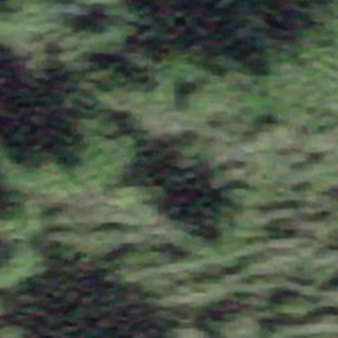
Label: other